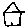
Label: house